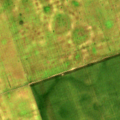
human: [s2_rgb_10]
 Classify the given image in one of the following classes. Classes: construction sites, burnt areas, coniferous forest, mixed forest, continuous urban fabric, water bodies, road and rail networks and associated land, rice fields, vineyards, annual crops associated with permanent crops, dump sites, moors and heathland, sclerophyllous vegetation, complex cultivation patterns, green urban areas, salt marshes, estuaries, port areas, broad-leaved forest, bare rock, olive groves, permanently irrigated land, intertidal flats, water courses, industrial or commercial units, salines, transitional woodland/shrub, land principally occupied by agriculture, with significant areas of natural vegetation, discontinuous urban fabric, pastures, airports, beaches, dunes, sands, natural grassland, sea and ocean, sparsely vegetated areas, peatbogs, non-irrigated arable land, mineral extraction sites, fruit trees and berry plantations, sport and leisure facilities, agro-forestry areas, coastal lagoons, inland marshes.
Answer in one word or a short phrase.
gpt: non-irrigated arable land